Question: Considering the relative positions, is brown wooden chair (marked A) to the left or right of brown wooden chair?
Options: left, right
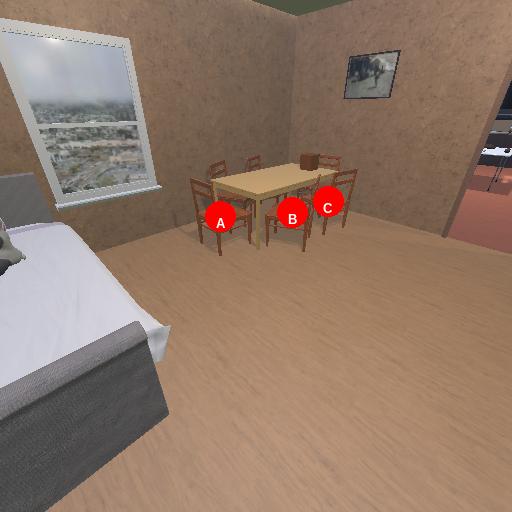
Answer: left